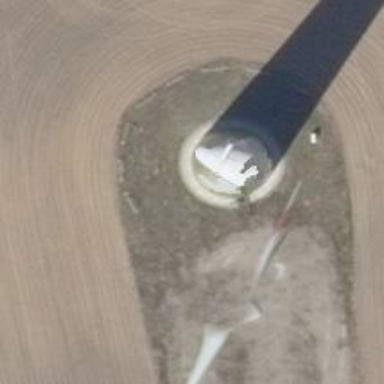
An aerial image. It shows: Wind generator powered by horizontal-axis wind turbine.